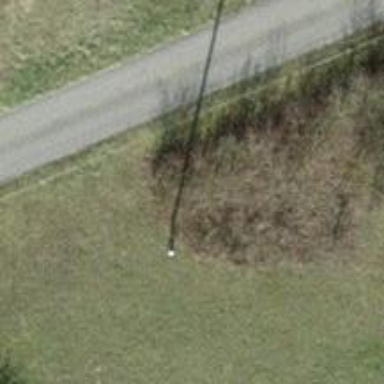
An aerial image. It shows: Power pole.